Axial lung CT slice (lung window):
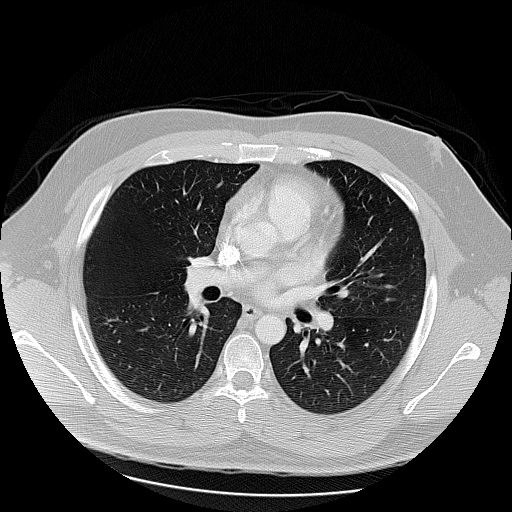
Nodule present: no